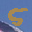
Label: 5